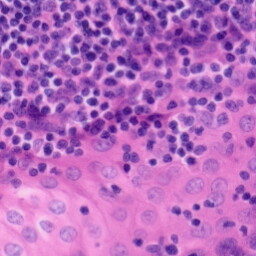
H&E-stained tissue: Tonsil